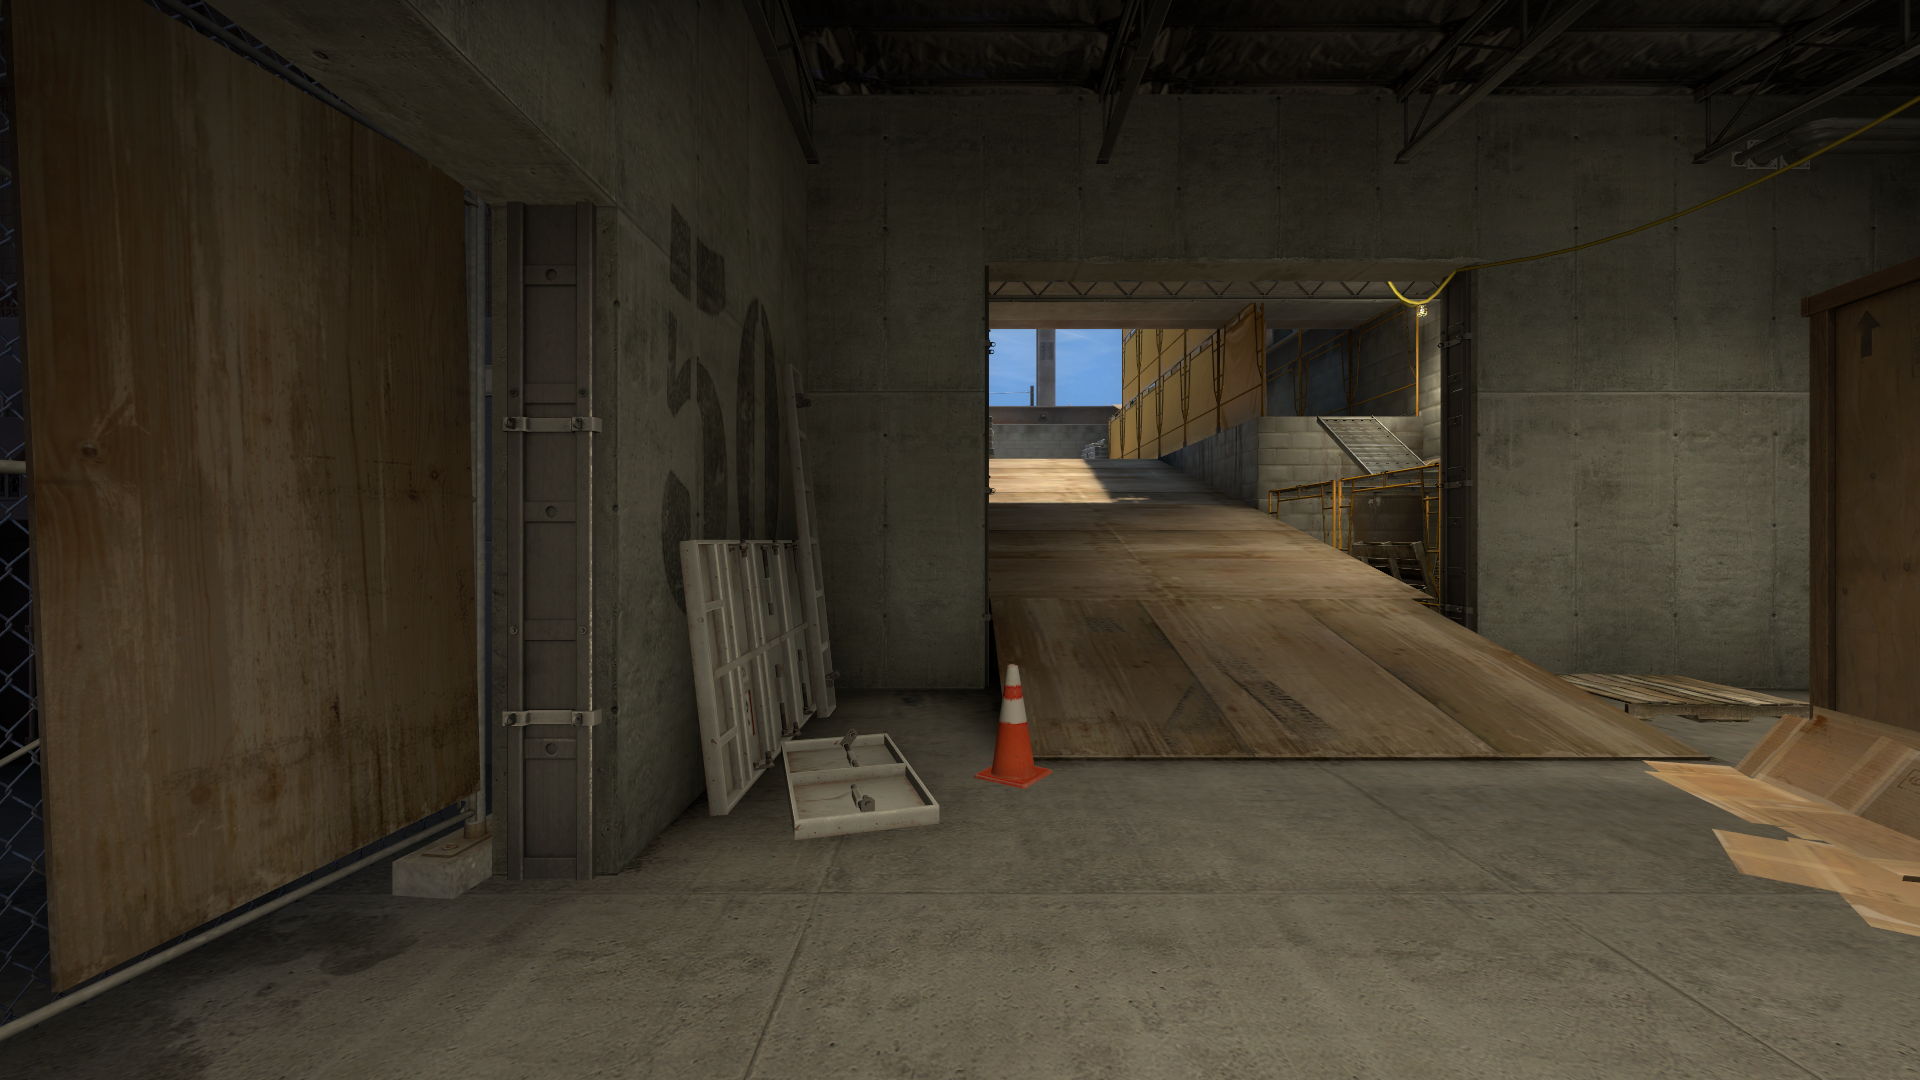
Map: de_vertigo